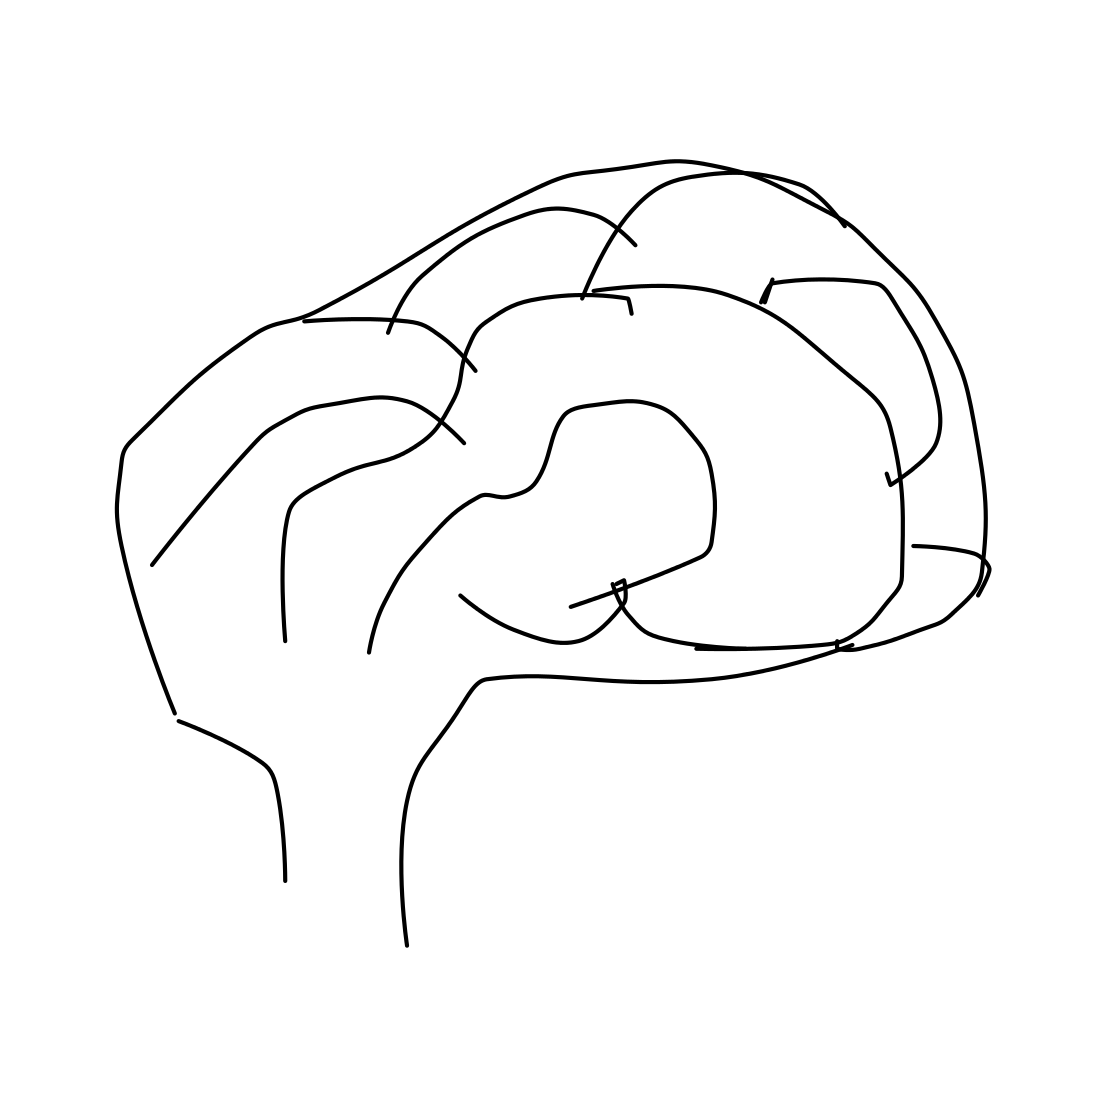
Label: brain